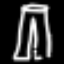
Label: pants